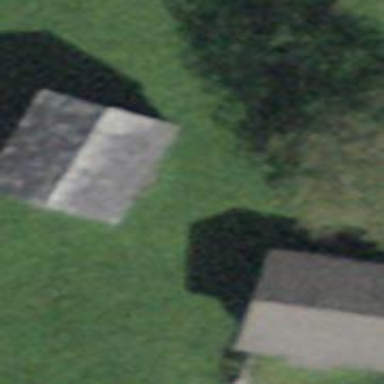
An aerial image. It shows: Stable building.